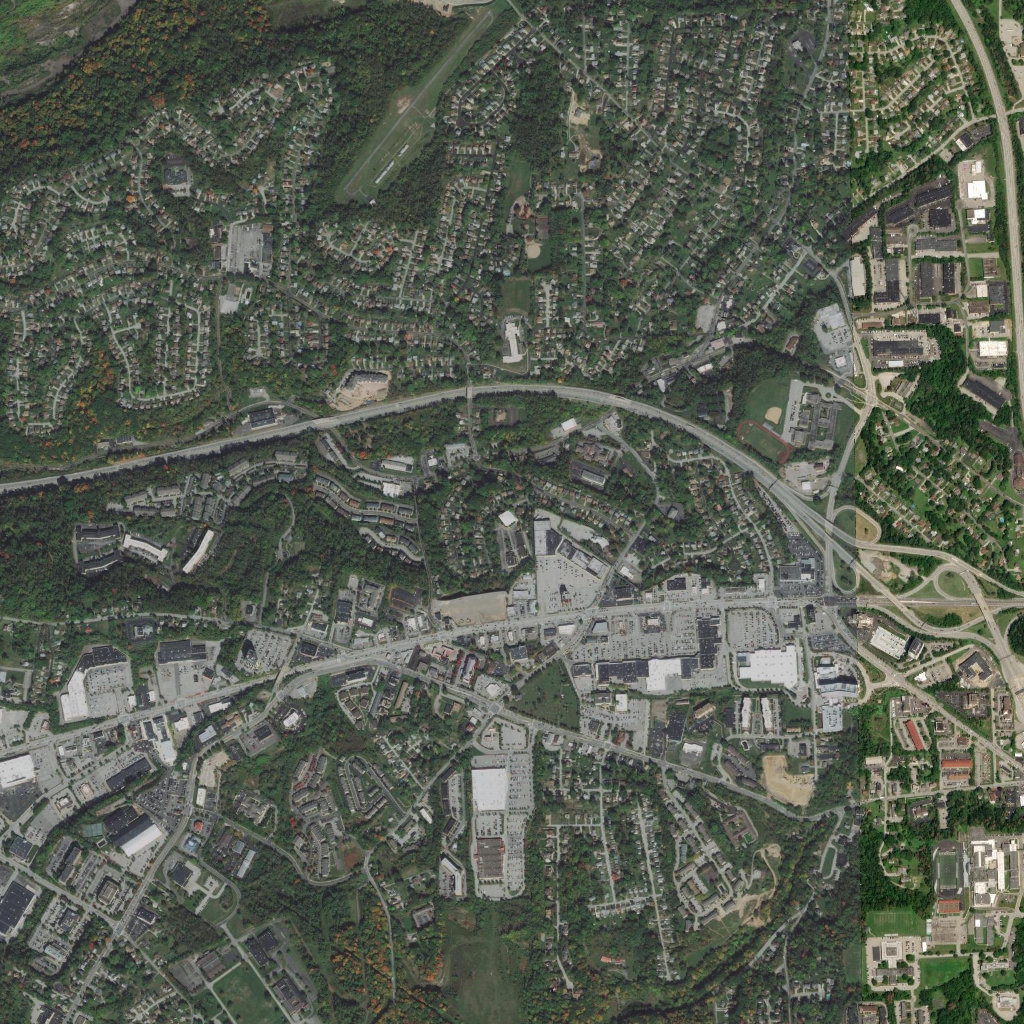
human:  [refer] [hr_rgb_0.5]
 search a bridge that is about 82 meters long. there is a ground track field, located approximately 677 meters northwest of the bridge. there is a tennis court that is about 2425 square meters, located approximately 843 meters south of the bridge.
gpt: <box>[[95, 58, 97, 60, 0]]</box>

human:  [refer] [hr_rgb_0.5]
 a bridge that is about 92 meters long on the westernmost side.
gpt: <box>[[30, 40, 33, 41, 0]]</box>

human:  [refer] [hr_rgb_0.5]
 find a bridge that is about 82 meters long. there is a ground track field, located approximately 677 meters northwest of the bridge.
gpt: <box>[[95, 58, 97, 60, 0]]</box>